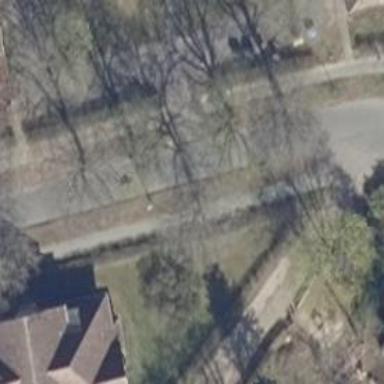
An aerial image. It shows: Asphalt road in living street.